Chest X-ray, PA view. Patient: 39 years old, sex F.
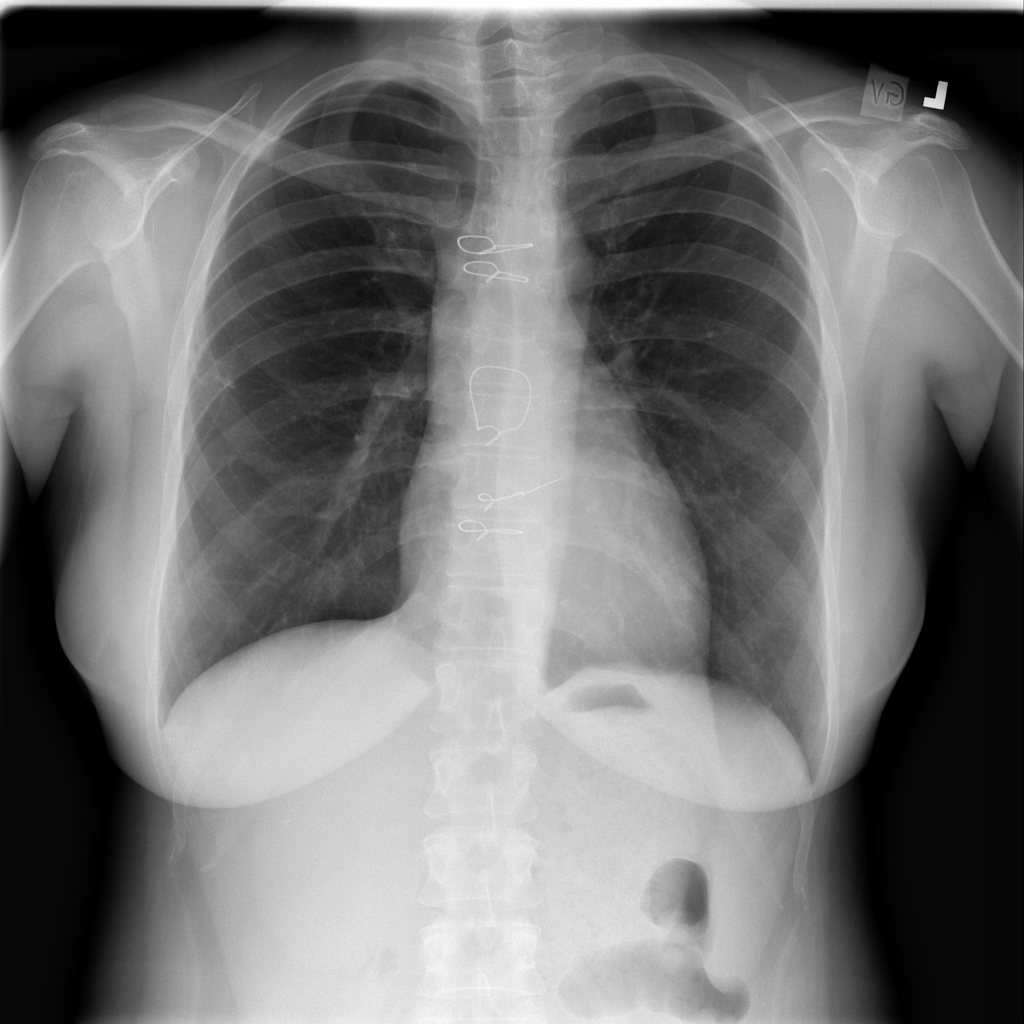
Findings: No Finding